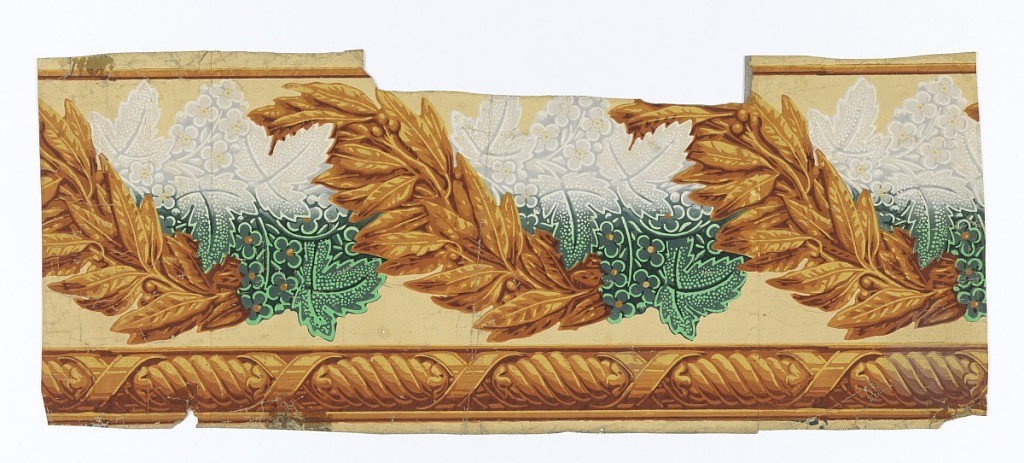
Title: Border
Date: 1830–40
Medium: Block-printed
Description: Intertwined cables of laurel and maple leaves. Ground tone of maple leaves,and printed outline, have been blended in the printing. Printed in browns, greens, gray and white, on buff ground.